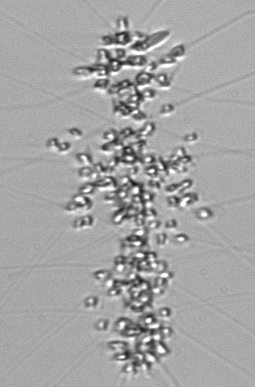
Label: Chaetoceros_didymus_TAG_external_flagellate